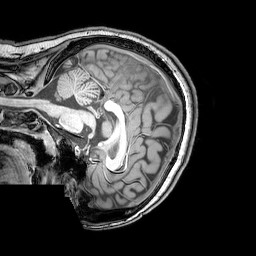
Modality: T1w
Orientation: sagittal
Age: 22
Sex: female
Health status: healthy
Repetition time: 0.081 s
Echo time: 0.037 s